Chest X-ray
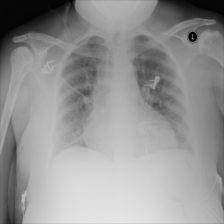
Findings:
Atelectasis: negative
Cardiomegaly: negative
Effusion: negative
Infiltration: negative
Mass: negative
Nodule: negative
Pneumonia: negative
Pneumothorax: negative
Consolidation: negative
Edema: negative
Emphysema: negative
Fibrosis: negative
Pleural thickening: negative
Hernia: negative